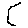
Label: hexagon